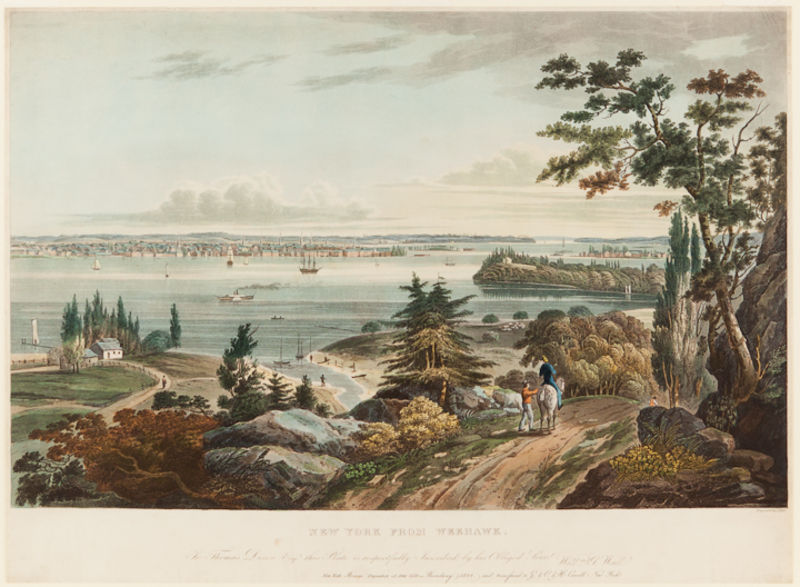
Titel: New York from Weehawk
Künstler: John Hill
Standort: Amherst (Massachusetts, USA)
Institution: Mead Art Museum, Amherst College
Schlagwörter: bäume, himmel, blue, men, people, white, women, black, country, figures, gray, green, talking, woman, yellow, pink, brown, natur, smoke, cloud, clouds, man, rock, rocks, sky, tree, boat, hill, house, lake, landscape, ocean, sea, ship, shore, water, horizon, houses, island, tower, trees, boy, autumn, coast, river, stream, path, road, boats, cliffs, sailors, fence, town, baum, city, haus, mann, männer, strasse, watercolor, watercolour, schiff, wasser, horse, stadt, learning, ships, steam, riding, bay, chimney, port, schiffe, tan, landschaft, stones, boys, firs, pferd, dock, country side, reiter, häuser, roads, bruegel, creek, pint, masts, seventeenth century, travelling, raod, me, 1602, 1480, brueg, breugl, estuary, peninsula, sydney, port jackson, postal, beach house